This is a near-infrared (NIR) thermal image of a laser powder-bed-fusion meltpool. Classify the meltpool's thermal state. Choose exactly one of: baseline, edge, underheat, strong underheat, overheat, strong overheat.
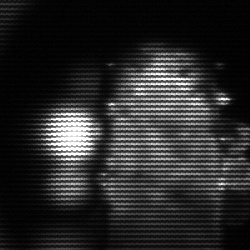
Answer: strong underheat